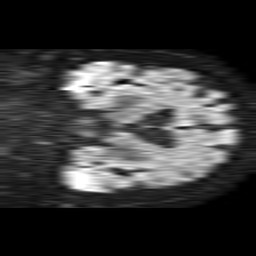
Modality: TRACE
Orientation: coronal
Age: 84
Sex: male
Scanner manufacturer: philips
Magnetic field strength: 1.5 T
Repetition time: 4.6 s
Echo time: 0.08517 s